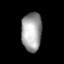
Tissue: lung
Cell type: T cells
Senescence score: 0.542
Nuclear area (px): 773
Mean DAPI intensity: 161.242